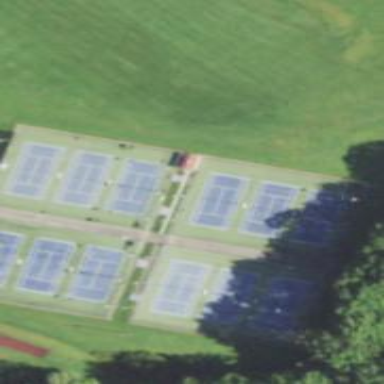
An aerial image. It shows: Tennis court in leisure pitch.